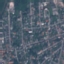
Land use / land cover class: Residential